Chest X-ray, AP view. Patient: 22 years old, sex M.
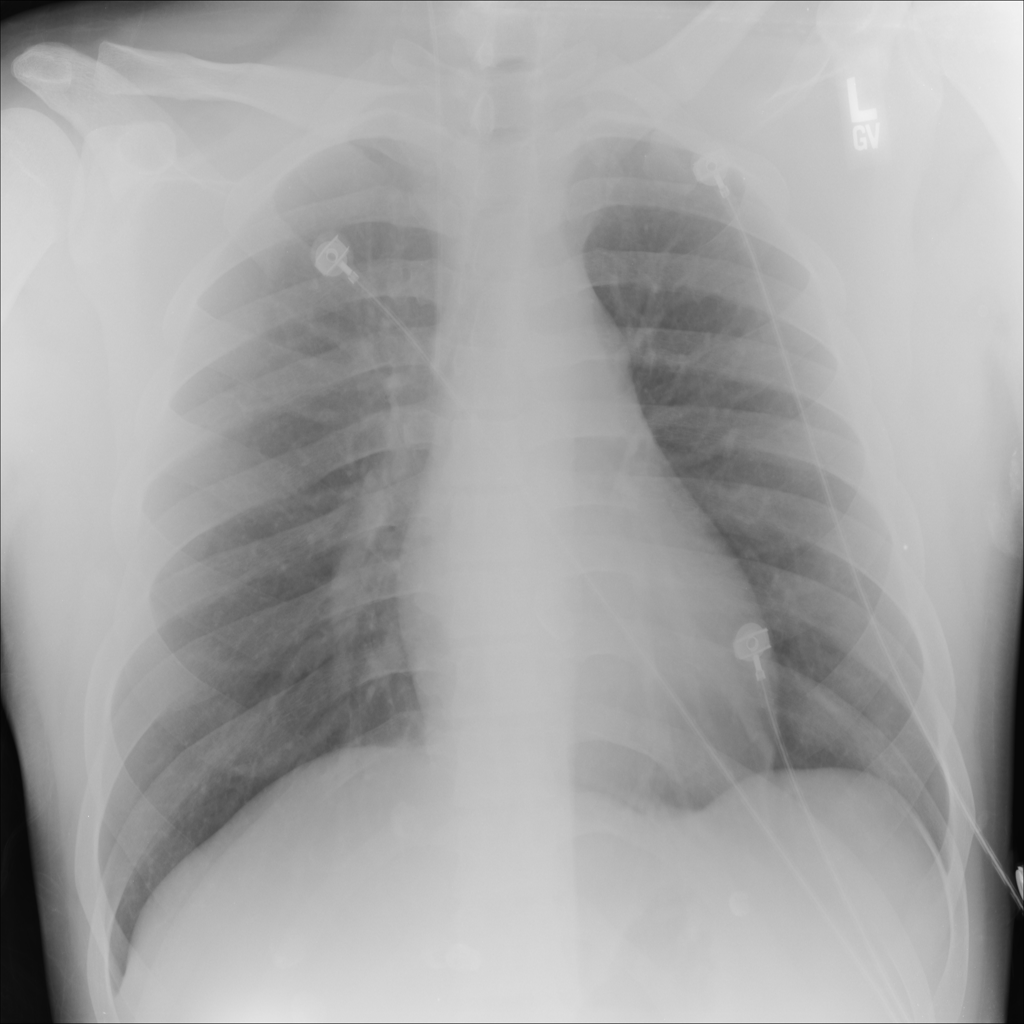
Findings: No Finding